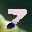
Label: 7